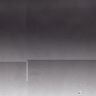
Metastatic tissue present: no